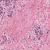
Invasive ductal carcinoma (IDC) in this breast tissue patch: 1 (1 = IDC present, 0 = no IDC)